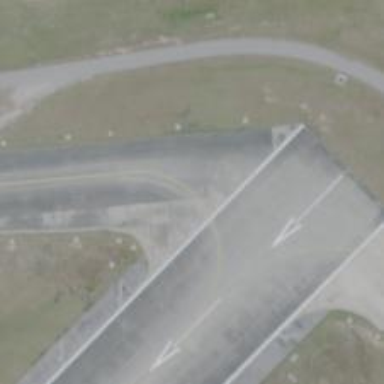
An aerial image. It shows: Image of taxiway at airport.